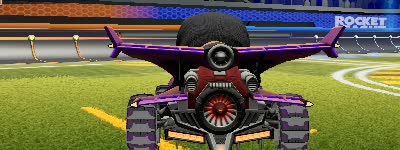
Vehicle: aftershock